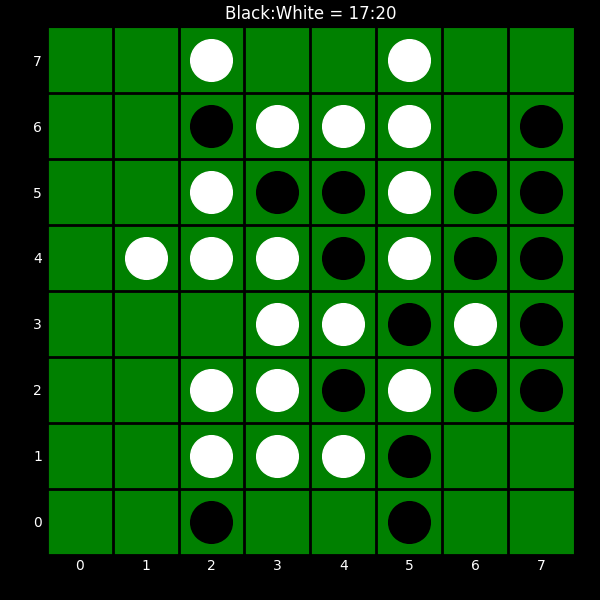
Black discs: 17
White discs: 20